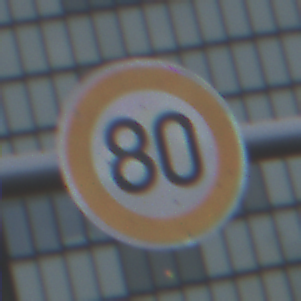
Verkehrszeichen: Geschwindigkeit80
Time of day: SunriseSunset
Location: Outdoor (Urban)
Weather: PartlyCloudy
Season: NotSpecified
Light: Natural